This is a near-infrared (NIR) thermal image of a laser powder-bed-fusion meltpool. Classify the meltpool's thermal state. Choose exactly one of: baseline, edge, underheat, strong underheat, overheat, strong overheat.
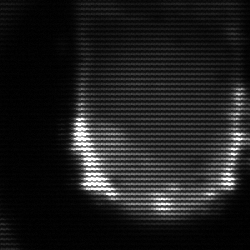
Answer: baseline